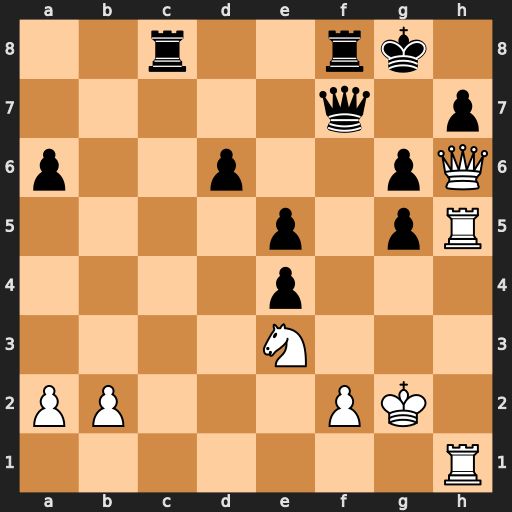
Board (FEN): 2r2rk1/5q1p/p2p2pQ/4p1pR/4p3/4N3/PP3PK1/7R
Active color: w
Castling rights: -
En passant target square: -
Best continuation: Qxh7+ Qxh7 Rxh7